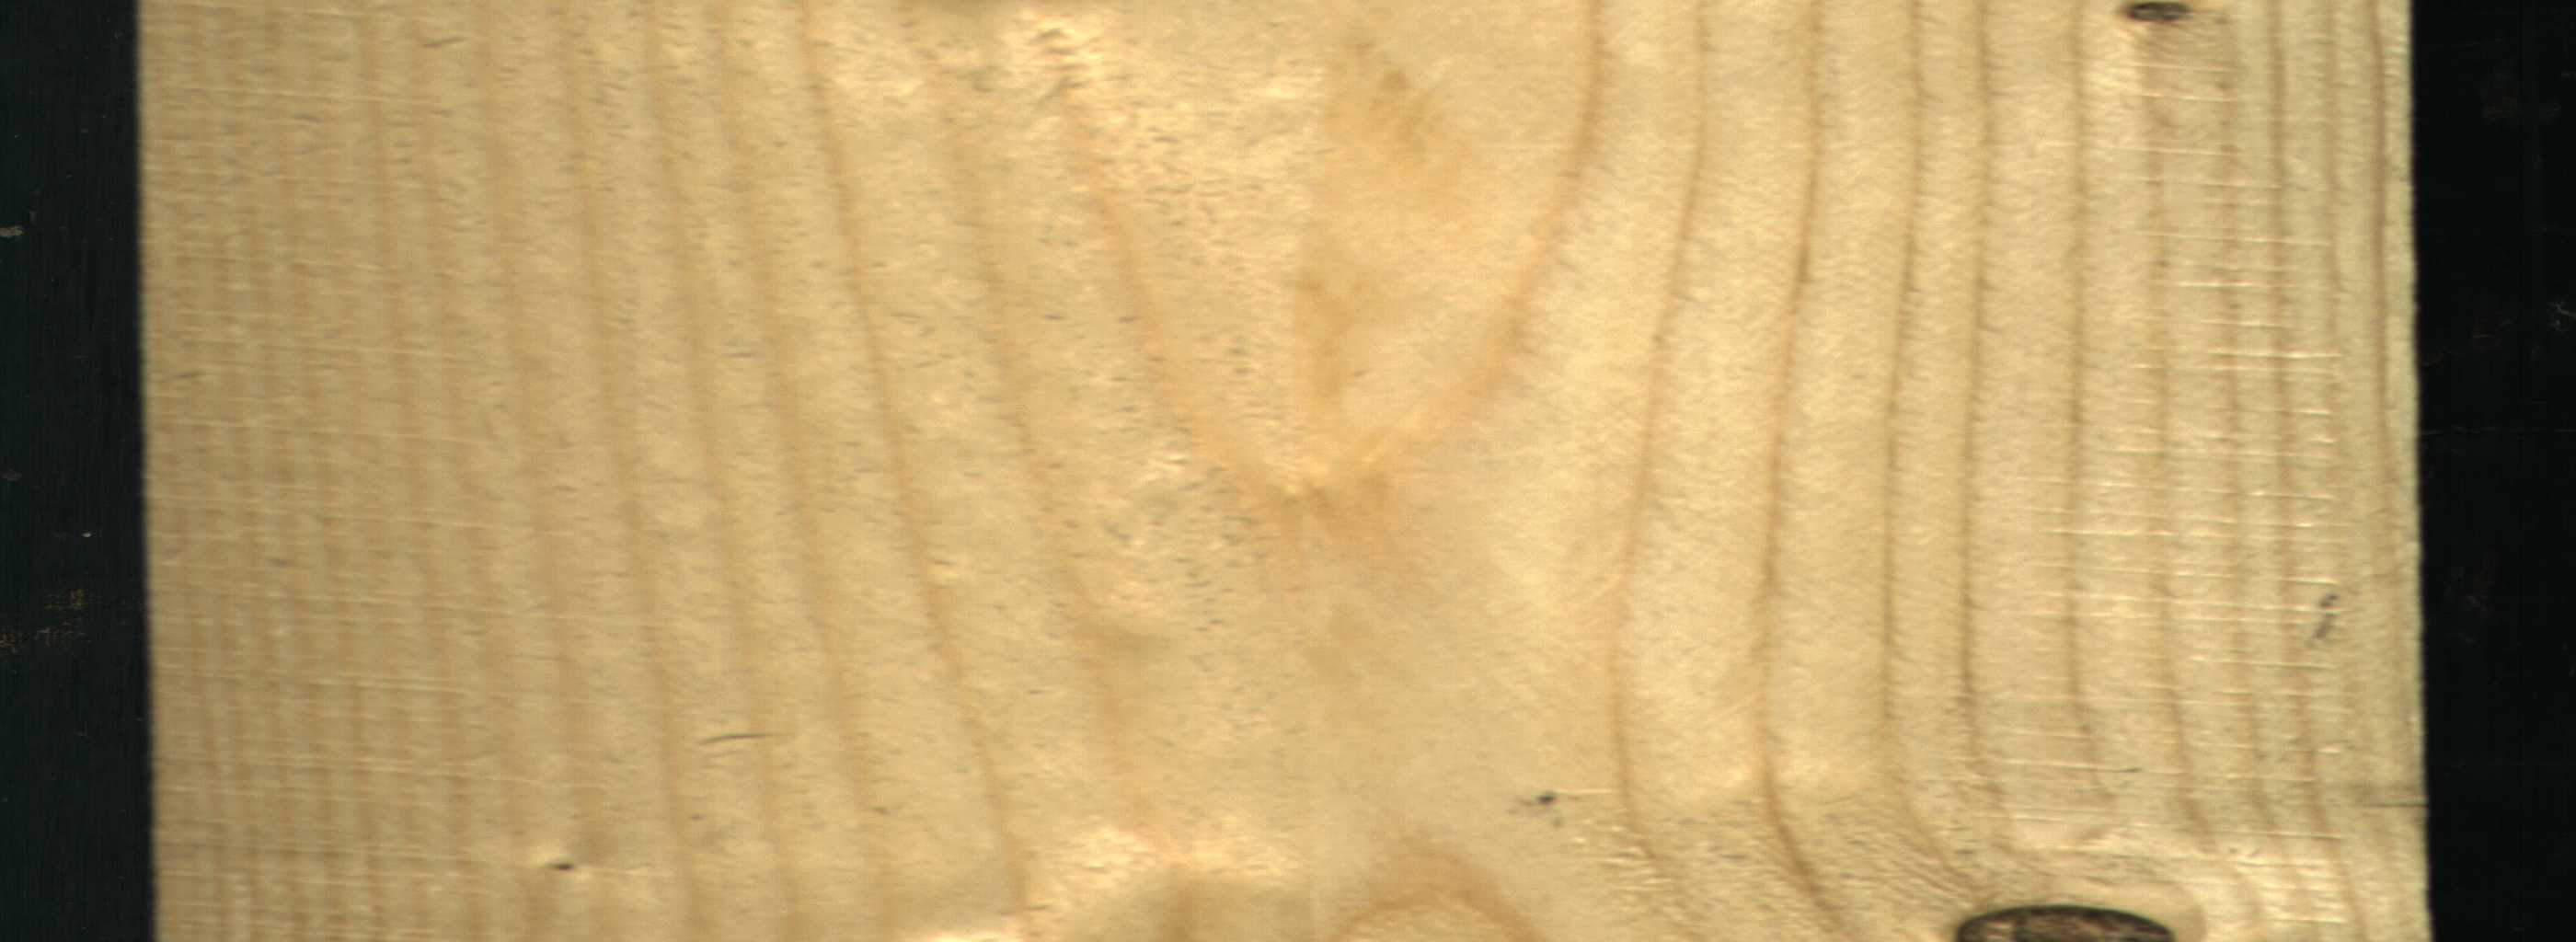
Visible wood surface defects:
Dead_Knot
Live_Knot